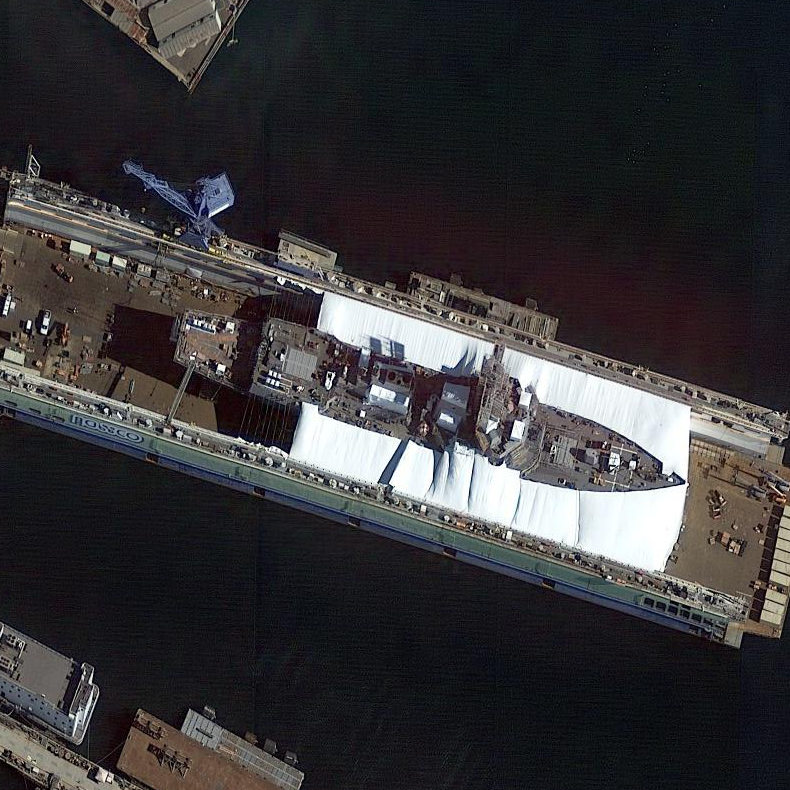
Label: destroyer